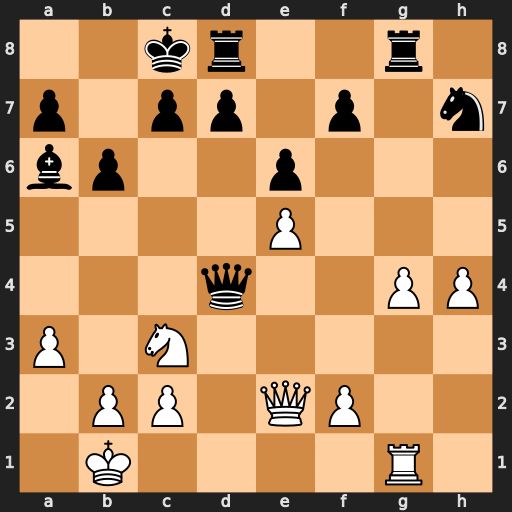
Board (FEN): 2kr2r1/p1pp1p1n/bp2p3/4P3/3q2PP/P1N5/1PP1QP2/1K4R1
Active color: w
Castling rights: -
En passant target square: -
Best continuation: Qxa6+ Kb8 Nb5 Qa4 Qxa4